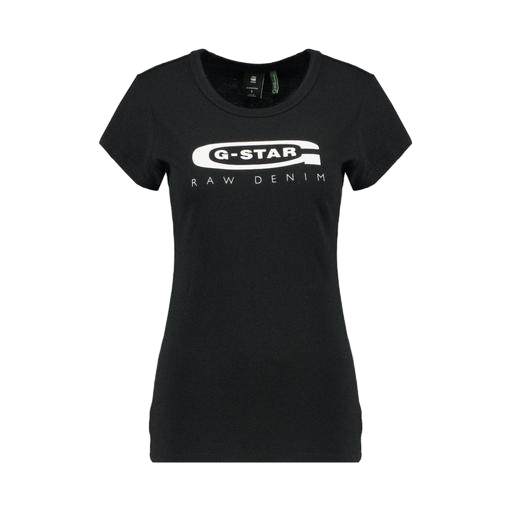
slim crew tee, fitted tee, fitted woman's tee, white background